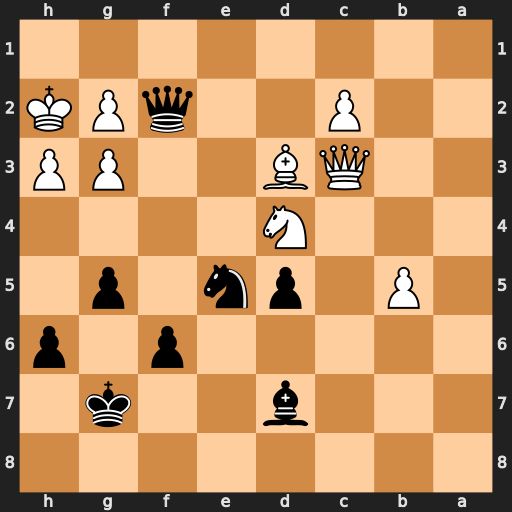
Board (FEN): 8/3b2k1/5p1p/1P1pn1p1/3N4/2QB2PP/2P2qPK/8
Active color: b
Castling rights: -
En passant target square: -
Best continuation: g4 h4 Nf3+ Nxf3 gxf3 Bf1 Qxf1